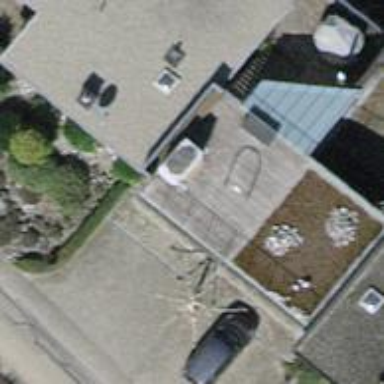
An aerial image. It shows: Group of garages.